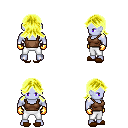
a pixel art fantasy rpg character, male body template, dark elf, purple skin, brown pirate shirt, white pants, gold loose hair, gold gloves, brown slippers, four views (front, back, left, right), 2x2 character sprite sheet, small pixel art, hard edges, no anti-aliasing